Question: I am trying to make very simple Proxy server in Python, but for now I would like it to do nothing but be there.
This is what i wrote so far, but HTTP pages will not complete loading.
'''
import socket
IP = '192.168.1.31'
PORT = 8080
with socket.socket(socket.AF_INET, socket.SOCK_STREAM) as s:
s.bind((IP, PORT))
s.listen(5)
while True:
conn, addr = s.accept()
with conn:
print("="*(len(str(addr))+14))
print('|Connected by', addr)
while True:
user_data = conn.recv(1024)
if not user_data: break
conn.send(user_data)
try:
full_socket = (user_data.decode()).split(' ')[1]
except Exception as e:
print('Exception', e)
pass
if int(full_socket.find(':')) is 4 or 0:
port = 80
url = (full_socket.split('://')[1]).split('/')[0]
else:
port = int(full_socket.split(':')[1])
url = full_socket.split(':')[0]
print("|Connected to", (url, port))
with socket.socket(socket.AF_INET, socket.SOCK_STREAM) as sock:
sock.connect((url, port))
sock.sendall(user_data)
sock.close()
print("="*(len(url) + len(str(port)) + 20))
print()
'''

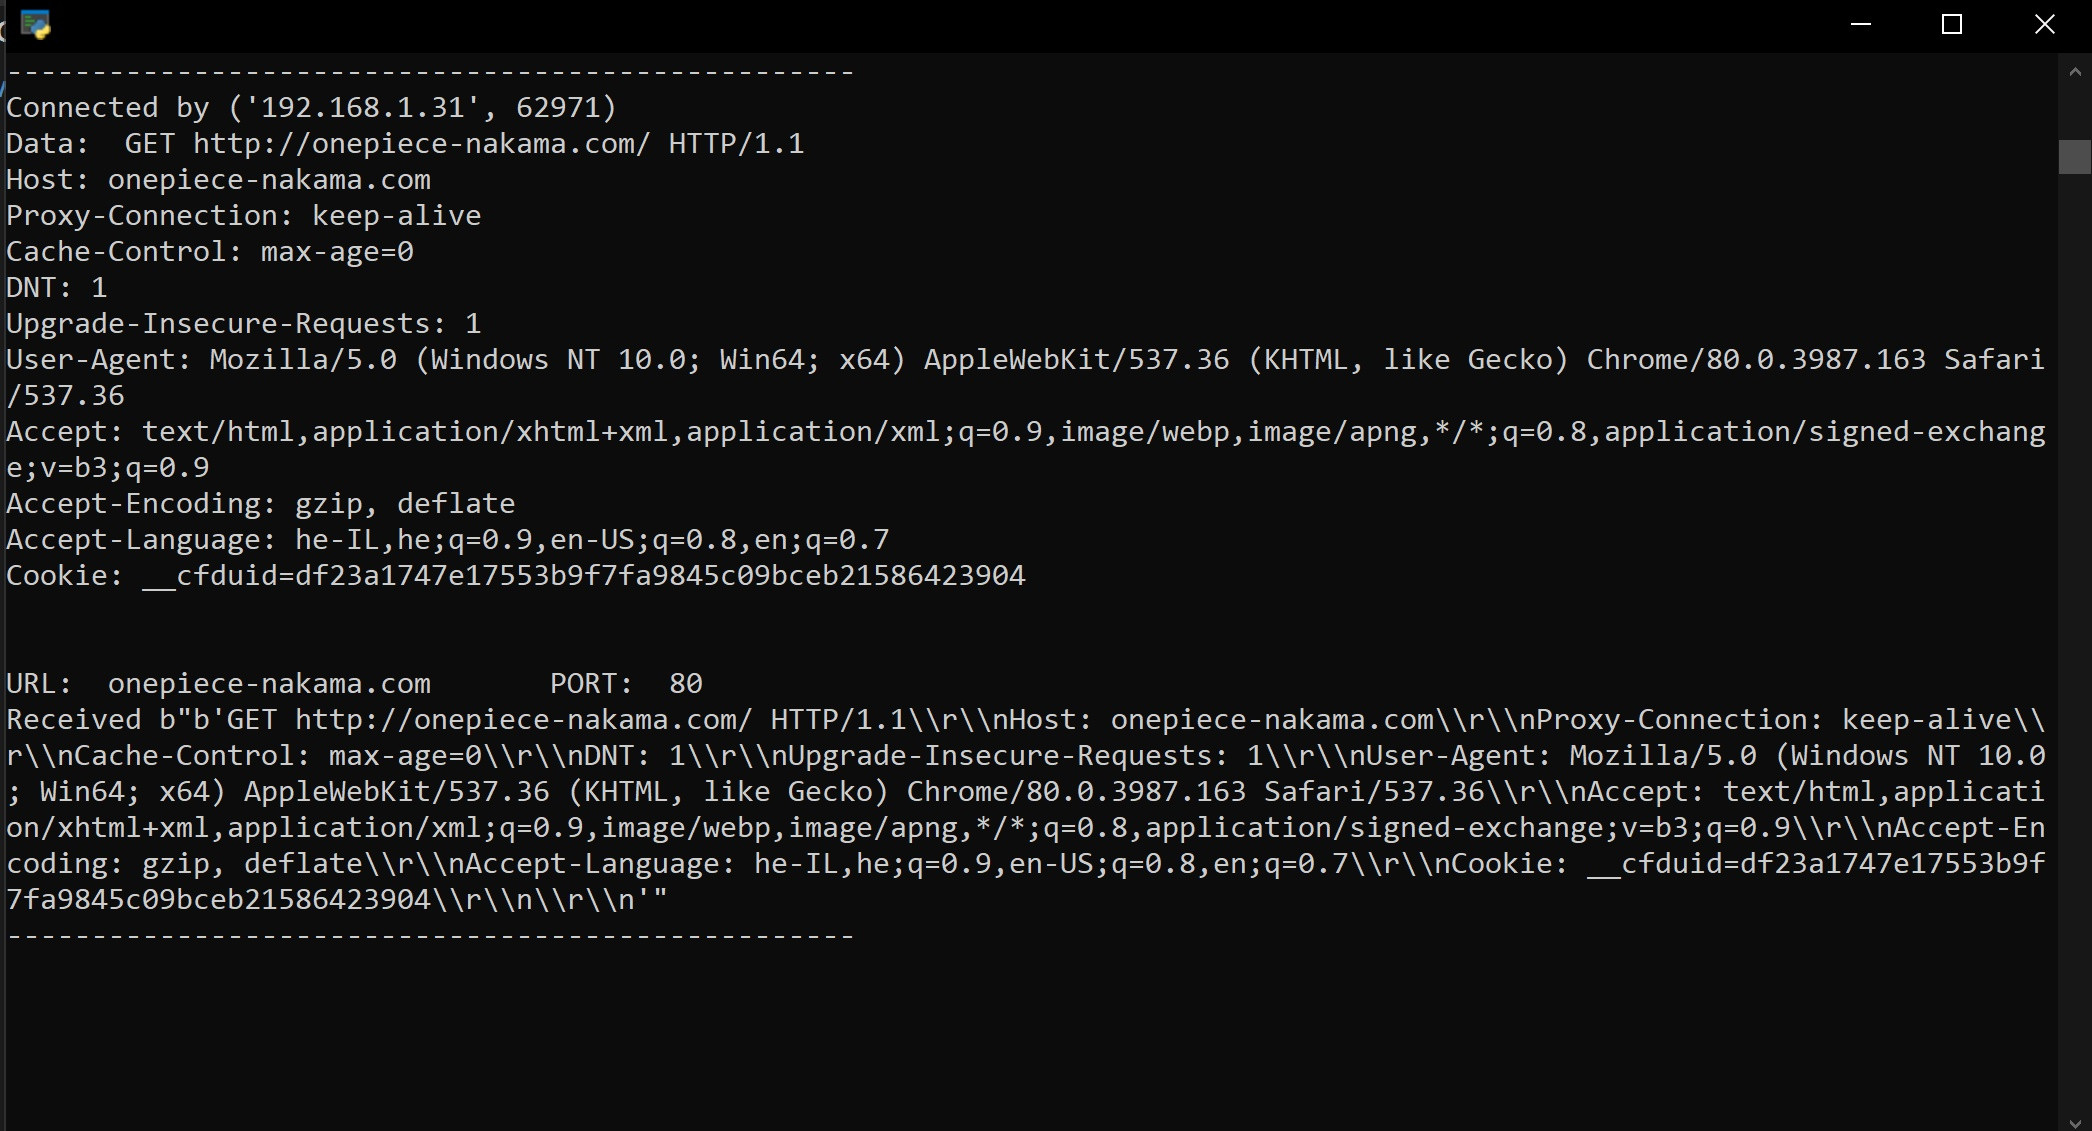
Answer: I recently implemented a proxy server in python 3.8. Supports multiple backend. I hope it helps you refine the idea:
'''
#!/usr/bin/python3
import os
import sys
import threading
import socket
import ssl
LISTEN = 200 # max
MAX_DATA_RECV = 999999 # bytes
BLOCKED = []
TIME_OUT = 20 # seconds
ALLOWED = {
'ms-session': ('http', 'localhost', 8989, 'localhost')
}
class ProxyServer:
def __init__(self, host='', port=8080):
"""
inicializa el servidor socket
"""
try:
self.server = socket.socket(socket.AF_INET, socket.SOCK_STREAM)
self.server.setsockopt(socket.SOL_SOCKET, socket.SO_REUSEADDR, 1)
self.server.bind((host, port))
self.server.listen(LISTEN)
print("listening [*] on {}:{}".format(host, port))
except socket.error as e:
print(e)
if self.server:
self.server.close()
sys.exit(1)
except Exception as e:
print(e)
if self.server:
self.server.close()
sys.exit(1)
def run(self):
"""
Se reciben y procesan las peticiones entrantes.
"""
try:
print("starting listening")
while True:
conn, client_addr = self.server.accept()
request = conn.recv(MAX_DATA_RECV)
backend_found = self.get_backend(request) # se busca el servidor backend con respecto a la url de entrada
if not backend_found: # En el caso que no exista la url a procesar, se cierra el socket
conn.close()
else:
#Se crea un hilo para procesar la peticion y dar respecta al cliente.
threadx = threading.Thread(target=self.proxy_thread, args=(conn, client_addr, request, backend_found),)
threadx.start()
except Exception as e:
print(e)
if self.server:
self.server.close()
sys.exit(1)
def get_backend(self, request):
"""
Busca el servidor back respecto a la url de procesamiento
"""
pass
def proxy_thread(self, conn, client_addr, request, backend_found):
"""
Al iniciar el hilo, se invoca este metodo, valida si el back es http o https y redirecciona.
"""
protocol = backend_found[0]
if protocol == 'http':
self.http(conn, client_addr, request, backend_found)
elif protocol == 'https':
self.https(conn, client_addr, request, backend_found)
else:
conn.close()
def http(self, conn, client_addr, request, backend_found):
"""
Procesa la peticion http y da respuesta al cliente
"""
print("is HTTP")
s = None
try:
s = socket.socket(socket.AF_INET, socket.SOCK_STREAM)
self.resolve(s, conn, request, backend_found)
except socket.error as e:
print(e)
if s:
s.close()
if conn:
conn.close()
except Exception as e:
print(e)
if s:
s.close()
if conn:
conn.close()
finally:
return "http"
def https(self, conn, client_addr, request, backend_found):
"""
Procesa la peticion http y da respuesta al cliente
"""
pass
def resolve(self, s, conn, request, backend_found):
"""
Resuelve la peticion
"""
try:
webserver = backend_found[1]
port = backend_found[2]
s.settimeout(TIME_OUT)
s.connect((webserver, port))
print("SOCKET established. Peer: {}".format(s.getpeername()))
s.send(request)
while 1:
data = s.recv(MAX_DATA_RECV)
if (len(data) > 0):
conn.send(data)
else:
break
s.shutdown(socket.SHUT_RDWR)
s.close()
conn.close()
except socket.error as e:
print(e)
if s:
s.close()
if conn:
conn.close()
except Exception as e:
print(e)
if s:
s.close()
if conn:
conn.close()
'''